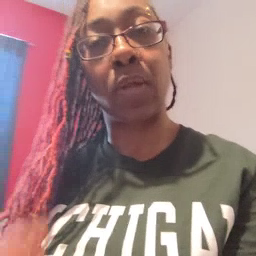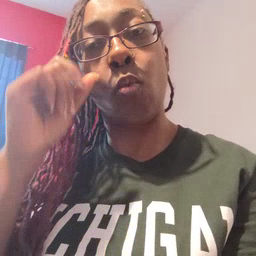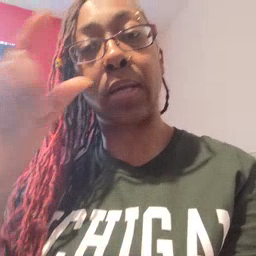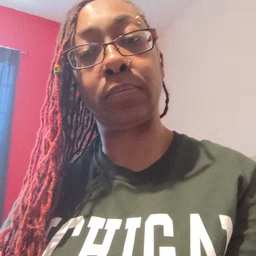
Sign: awake